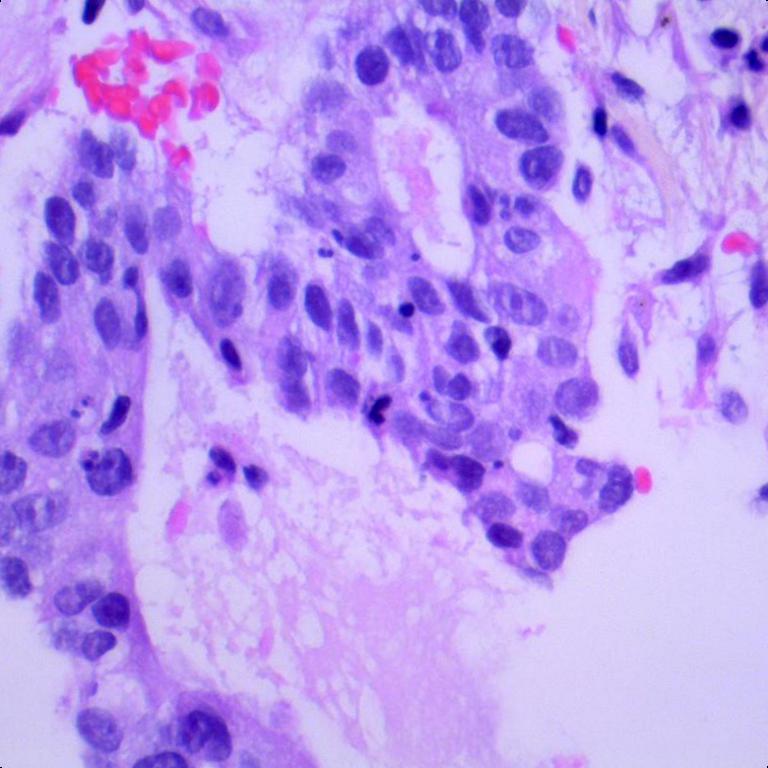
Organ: lung
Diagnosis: adenocarcinomas